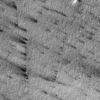
Label: not_dusty